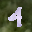
Label: 4